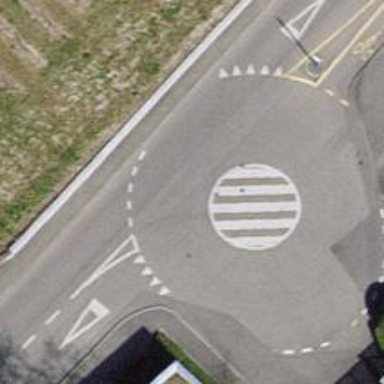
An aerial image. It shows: Mini roundabout on the road.